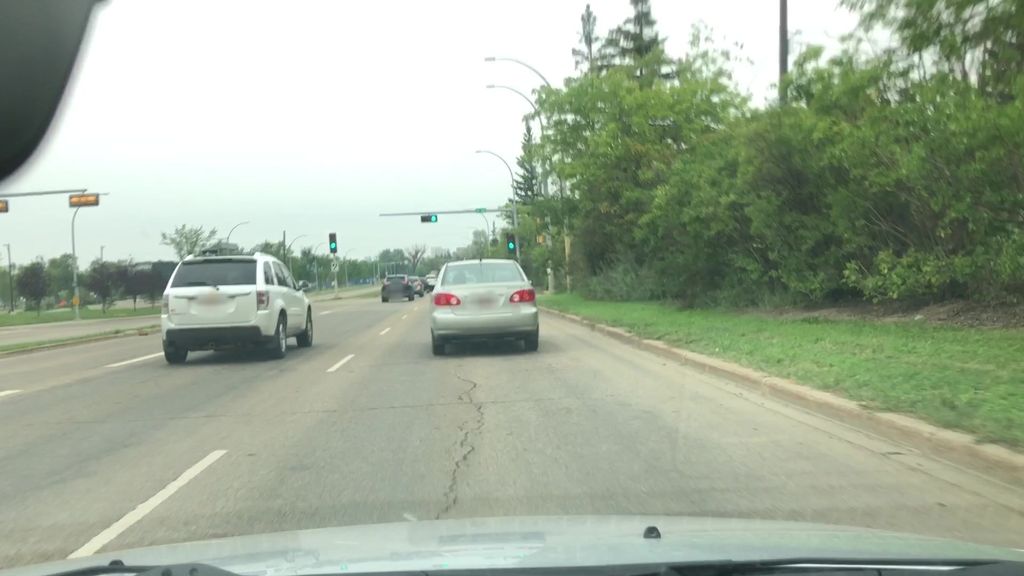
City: edmonton